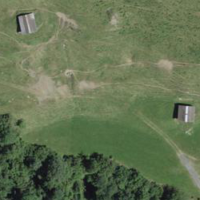
EUNIS habitat code: 45
Species observed at this site:
Vincetoxicum hirundinaria